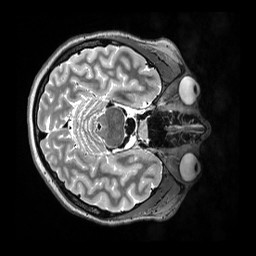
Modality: T2w
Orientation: axial
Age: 21
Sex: female
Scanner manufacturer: siemens
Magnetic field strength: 3 T
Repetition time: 3.2 s
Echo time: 0.564 s